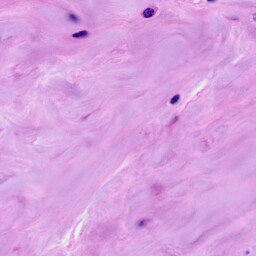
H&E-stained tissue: Breast